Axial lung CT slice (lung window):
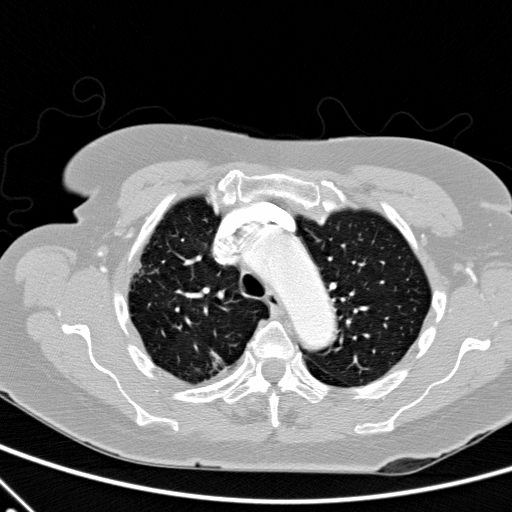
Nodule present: no